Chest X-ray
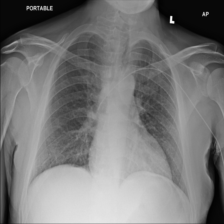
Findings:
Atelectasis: negative
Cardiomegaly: negative
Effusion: negative
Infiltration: positive
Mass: negative
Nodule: negative
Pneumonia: negative
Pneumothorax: negative
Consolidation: negative
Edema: negative
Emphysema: negative
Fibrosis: negative
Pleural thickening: negative
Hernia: negative